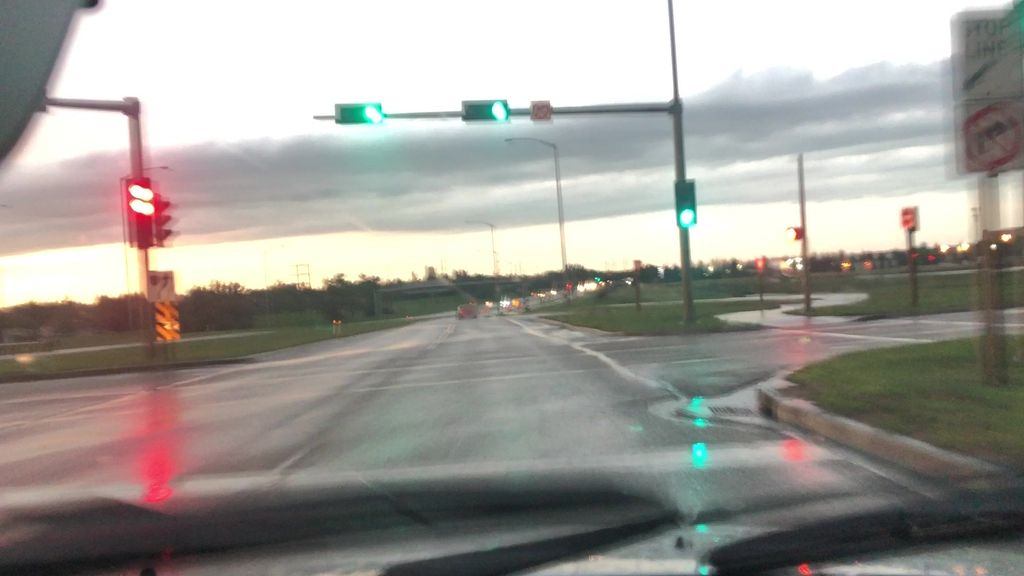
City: edmonton